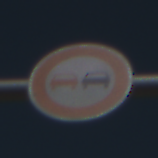
Verkehrszeichen: Ueberholverbot
Umgebung: Outdoor, Special
Tageszeit: MorningAfternoon
Wetter: Clear
Licht: Natural
Jahreszeit: NotSpecified
Kontrast: HighContrast